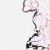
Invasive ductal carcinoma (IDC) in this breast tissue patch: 0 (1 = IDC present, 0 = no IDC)